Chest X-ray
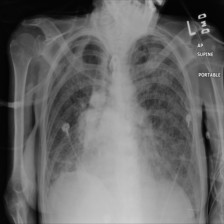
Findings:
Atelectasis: positive
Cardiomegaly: negative
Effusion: negative
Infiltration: negative
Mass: negative
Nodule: negative
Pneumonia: negative
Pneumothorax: negative
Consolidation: negative
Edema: positive
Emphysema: negative
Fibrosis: negative
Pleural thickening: negative
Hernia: negative